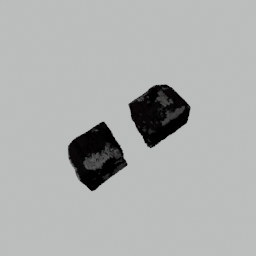
Label: architecture